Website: crate-barrel
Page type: account-selection
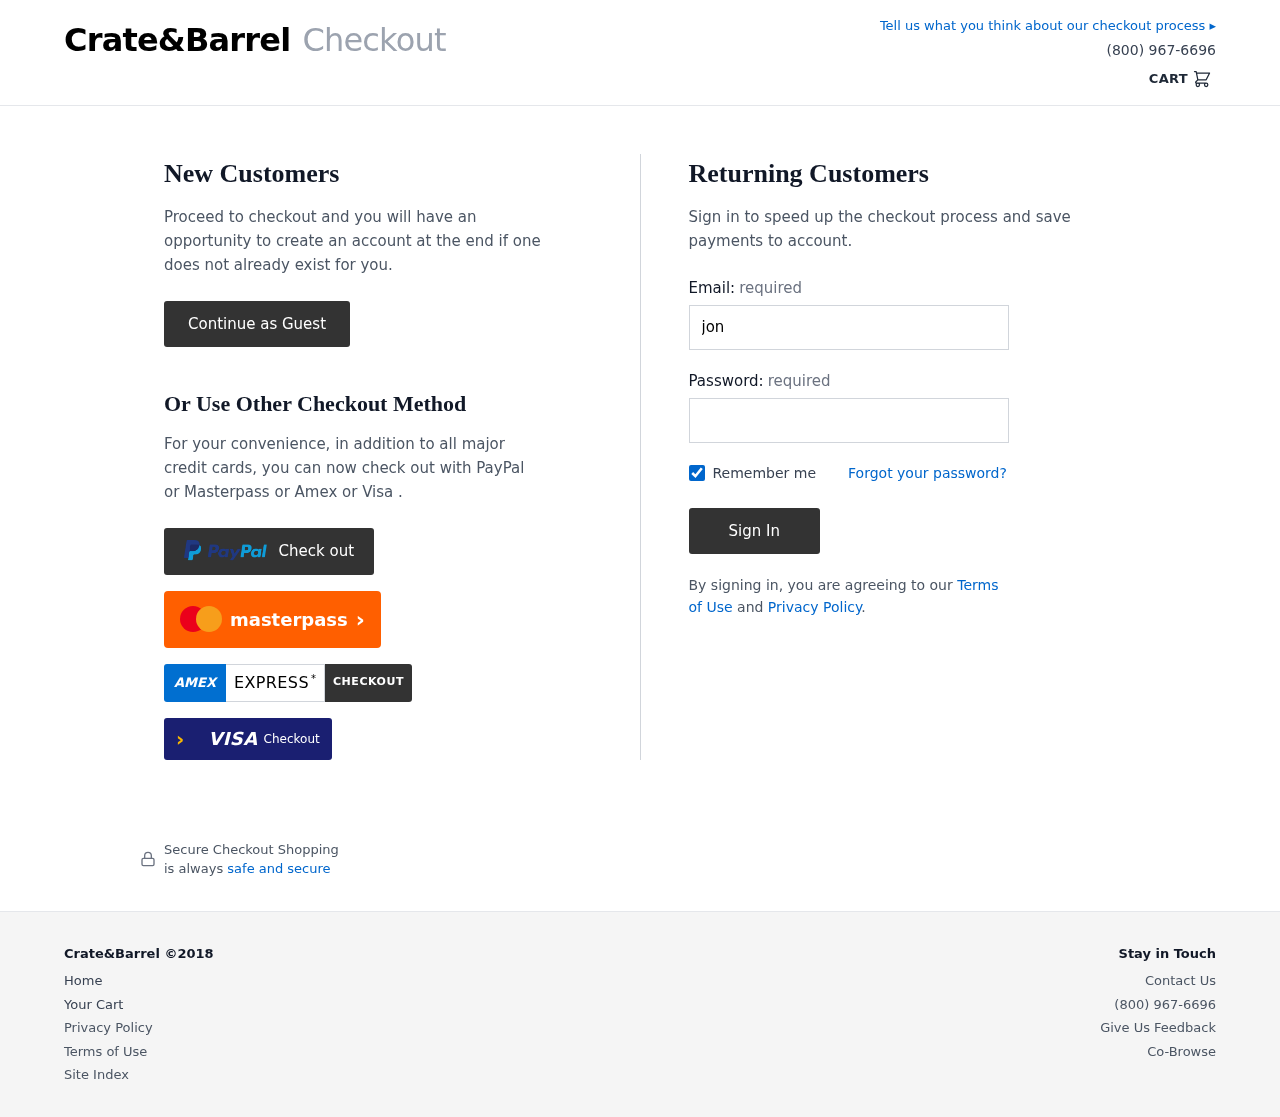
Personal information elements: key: PII_LOGIN_USERNAME
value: jonathan2725